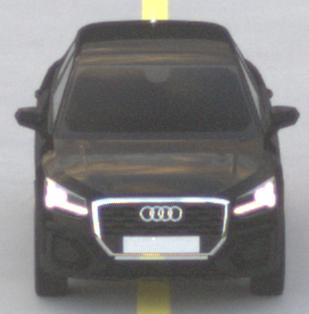
Make: Audi
Model: Q2
Model produced from: 2016
Model produced until: 2020
Doors: 5
Color: black
Road condition: dry road
Daytime: sunrise or sunset
Contrast: low contrast